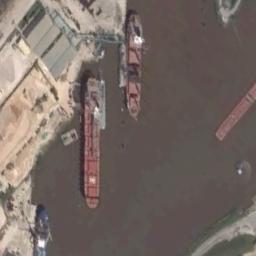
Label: ship